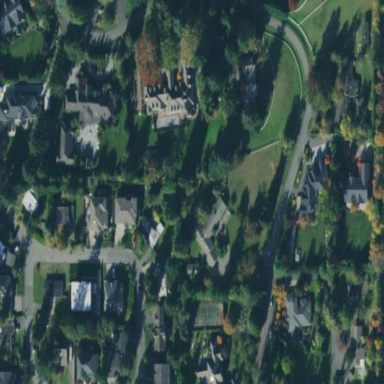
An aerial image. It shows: Detached residential area.